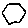
Label: hexagon